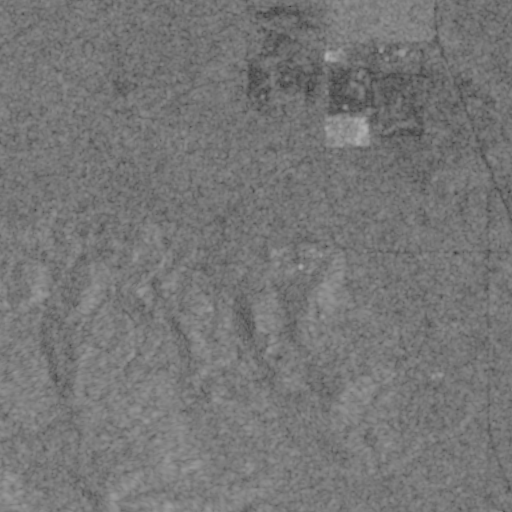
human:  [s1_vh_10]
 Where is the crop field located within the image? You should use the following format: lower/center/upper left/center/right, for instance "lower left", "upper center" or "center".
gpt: The crop field is located in the upper right of the image.
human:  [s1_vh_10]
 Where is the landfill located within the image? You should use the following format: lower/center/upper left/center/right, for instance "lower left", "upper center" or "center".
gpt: The landfill is located in the upper right of the image.
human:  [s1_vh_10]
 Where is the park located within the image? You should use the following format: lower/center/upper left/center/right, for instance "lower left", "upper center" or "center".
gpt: The park is located in the upper left of the image.
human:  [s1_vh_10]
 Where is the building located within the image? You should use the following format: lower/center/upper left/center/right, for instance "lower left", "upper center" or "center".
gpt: The building is located in the center of the image.
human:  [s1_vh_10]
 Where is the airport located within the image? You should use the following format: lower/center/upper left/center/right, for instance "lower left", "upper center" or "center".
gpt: There is no airport in the image.

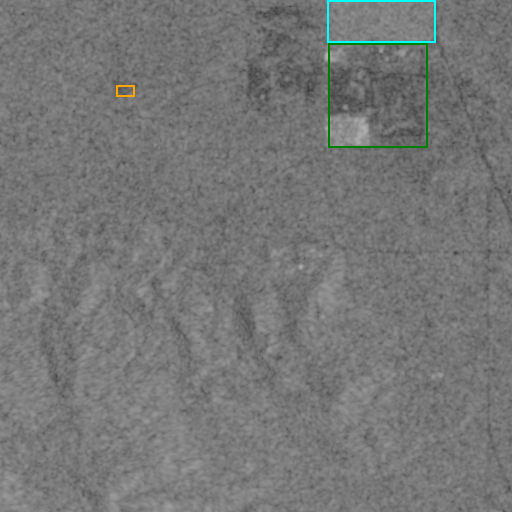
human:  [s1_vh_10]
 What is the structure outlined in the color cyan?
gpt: The structure outlined in cyan is a crop field.
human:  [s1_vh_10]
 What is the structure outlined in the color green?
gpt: The structure outlined in green is a landfill.
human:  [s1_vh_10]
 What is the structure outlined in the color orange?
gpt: The structure outlined in orange is a park.
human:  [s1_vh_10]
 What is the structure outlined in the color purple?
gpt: There is no purple outline.